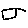
Label: square